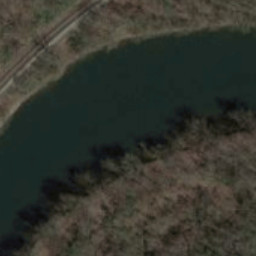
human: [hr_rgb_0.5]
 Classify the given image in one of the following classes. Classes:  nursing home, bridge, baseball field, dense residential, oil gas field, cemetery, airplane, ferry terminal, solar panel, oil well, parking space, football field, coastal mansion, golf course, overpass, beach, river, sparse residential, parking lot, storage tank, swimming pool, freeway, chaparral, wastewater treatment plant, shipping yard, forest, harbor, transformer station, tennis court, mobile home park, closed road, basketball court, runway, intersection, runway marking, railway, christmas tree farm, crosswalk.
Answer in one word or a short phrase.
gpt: river